Question: I am basically plotting a scatter graph with matplotlib, however, I have varied each point by a radius.
When I use 'plt.legend()' to show my legend, it looks like this......

Is there a command to reduce the size of the circle. I know this is probably a very trivial question, and I have tried searching it!
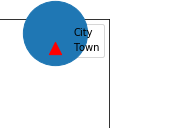
Answer: The solution may depend on whether the markers in the legend should be scaled compared to the original size or whether a constant marker size independent on the original size is desired.
### A. Scale the markers
You may use the 'legend.markerscale' <URL>.
'''
plt.rcParams["legend.markerscale"] = 0.3
'''
or the 'markerscale' argument to the legend.
'''
plt.legend(markerscale=0.3)
'''
From the <URL>:
> 'markerscale' : None or int or floatThe relative size of legend markers compared with the originally drawn ones. Default is None which will take the value from the legend.markerscale rcParam.
Example:
'''
import matplotlib.pyplot as plt
plt.rcParams["legend.markerscale"] = 0.3
plt.scatter([.3,.5], [.3,.6], s=1000, label="label")
plt.scatter([.7,.4], [.3,.6], s=81, marker="^", label="label2")
plt.legend()
plt.show()
'''
<URL>
Note that this will scale all markers simultaneously.
### B. Set a constant marker size
In case you want a constant marker size in the legend, independent on the actual size of the scatter points, the solution is slightly more complicated. You may use the legend's 'handler_map' to set the desired marker size to the legend handles.
'''
import matplotlib.pyplot as plt
from matplotlib.legend_handler import HandlerPathCollection
sc = plt.scatter([.3,.5], [.3,.6], s=1000, label="label")
plt.scatter([.7,.4], [.3,.6], s=[100,300], marker="^", label="label2")
marker_size = 36
def update_prop(handle, orig):
handle.update_from(orig)
handle.set_sizes([marker_size])
plt.legend(handler_map={type(sc): HandlerPathCollection(update_func=update_prop)})
plt.show()
'''
<URL>